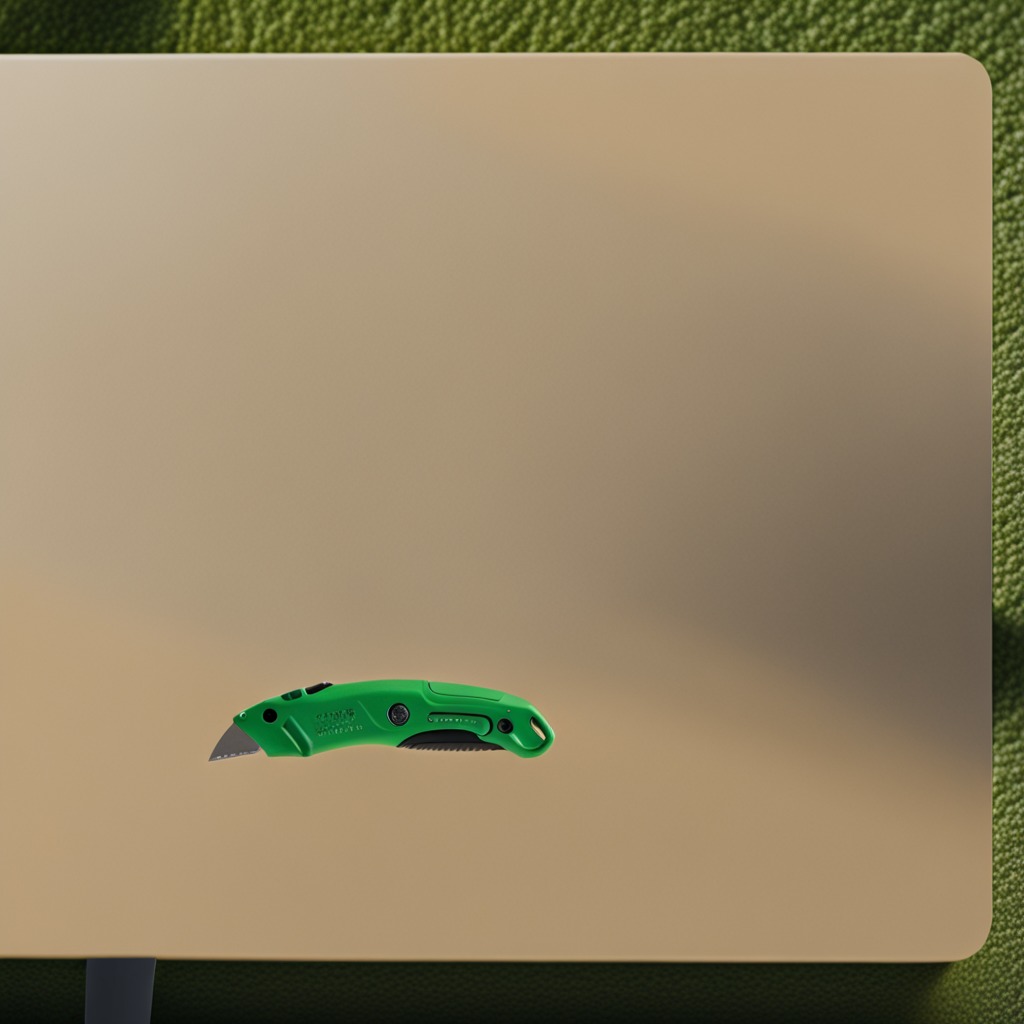
A utility knife lying on a clean utility table in a temporary outdoor tool station afternoon light present textured surface